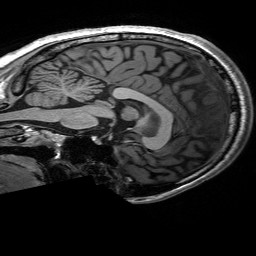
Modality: T1w
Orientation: sagittal
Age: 19
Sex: female
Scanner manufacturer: siemens
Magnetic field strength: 3 T
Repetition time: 2.53 s
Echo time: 0.00227 s